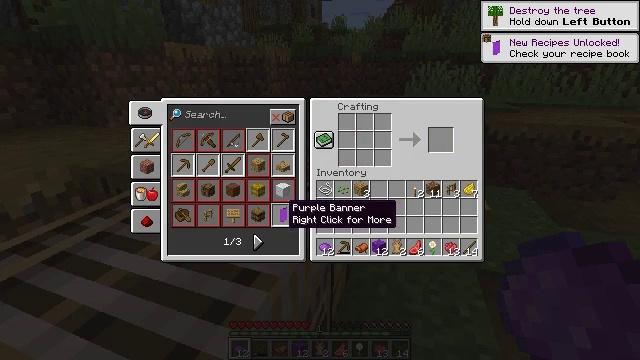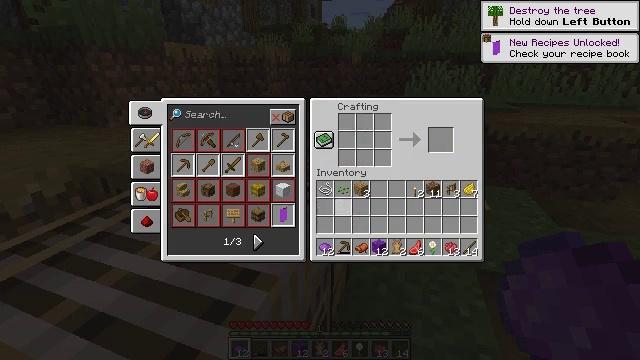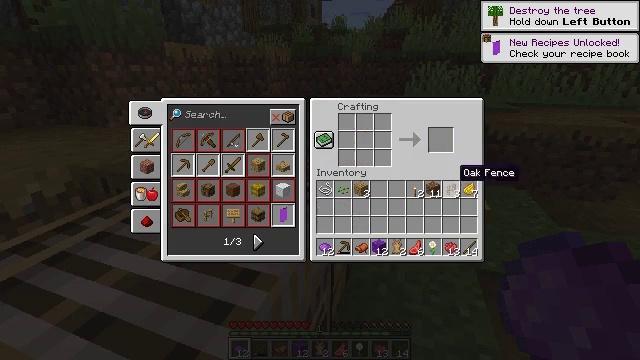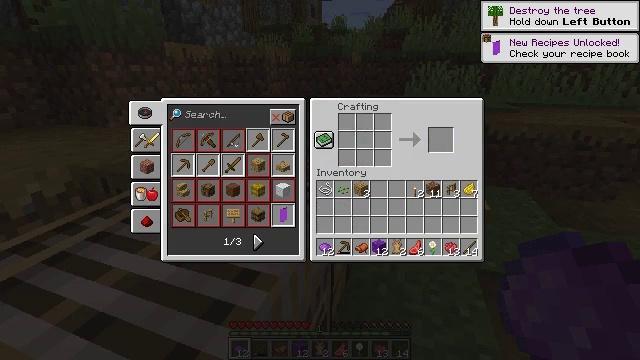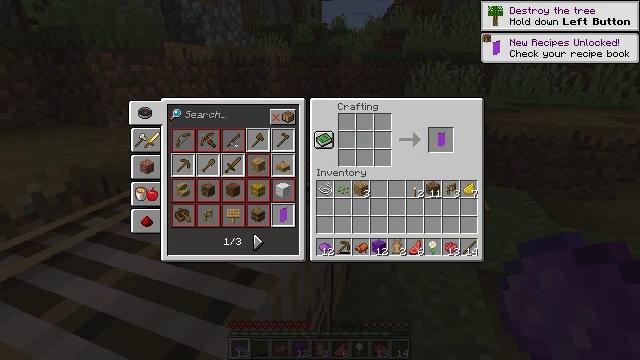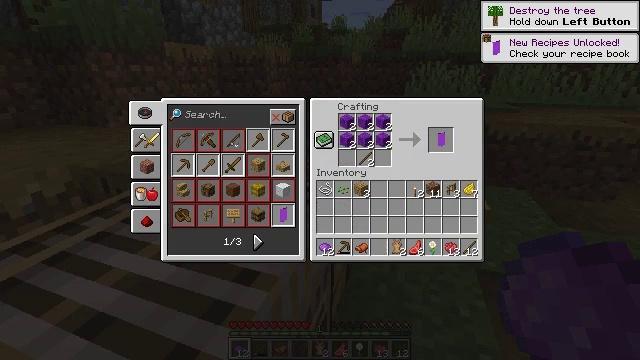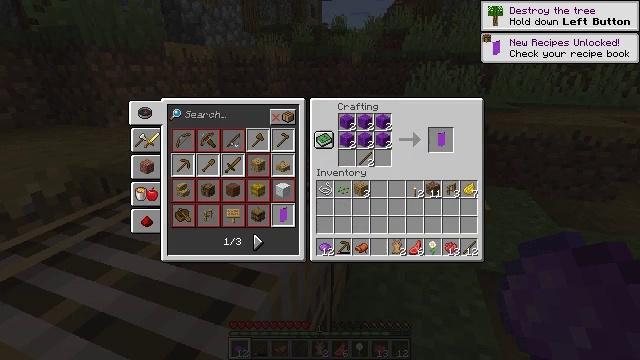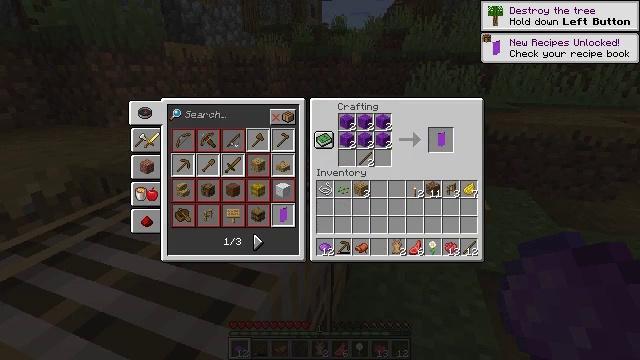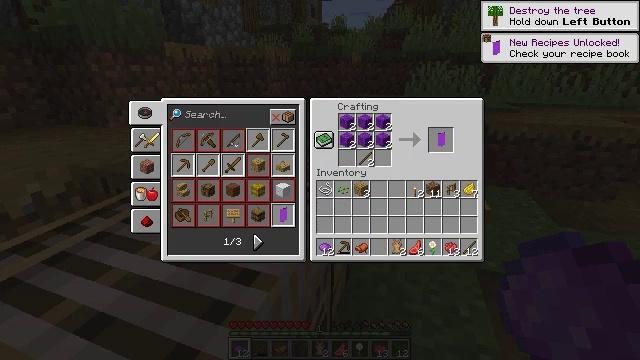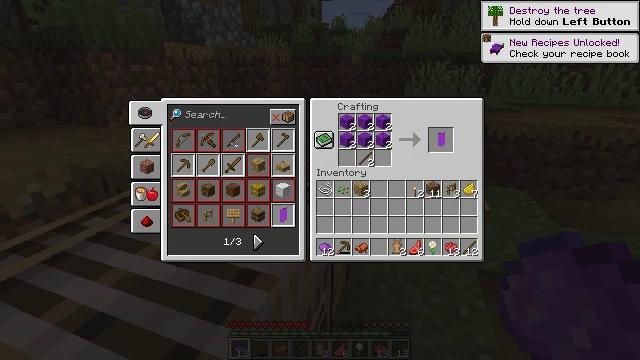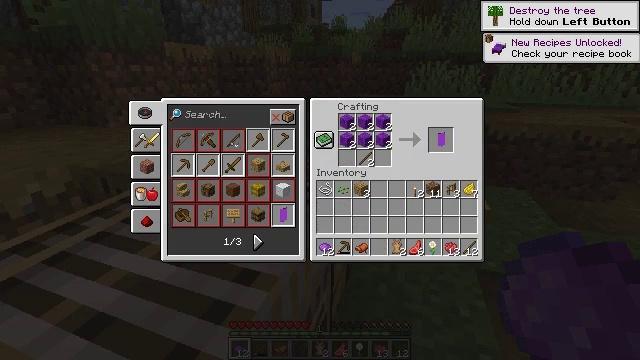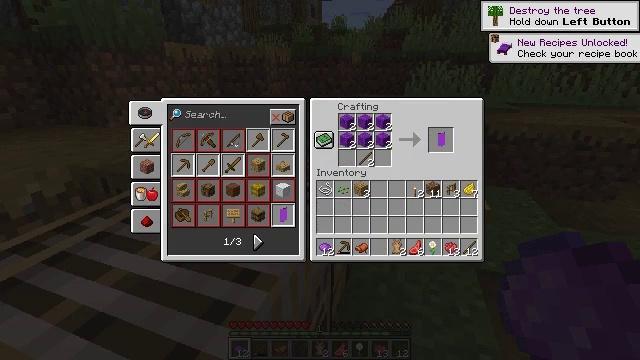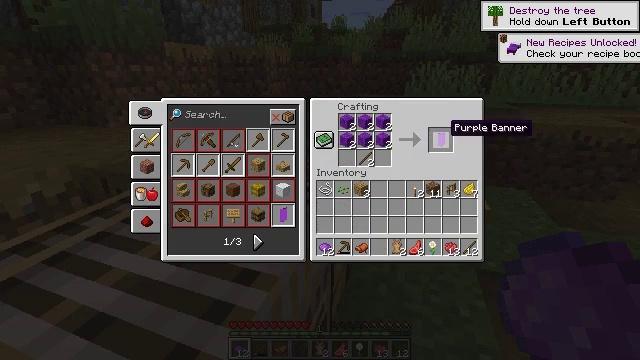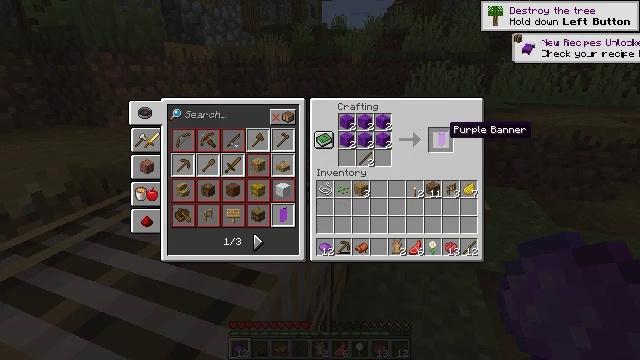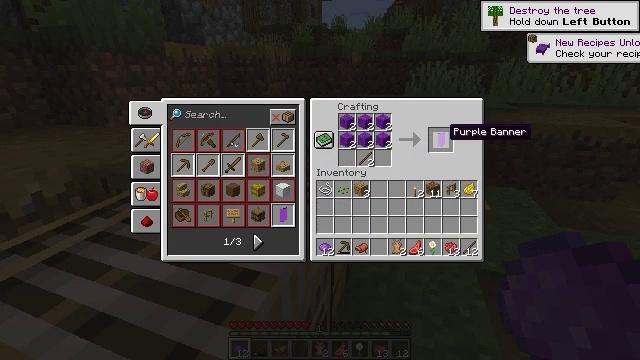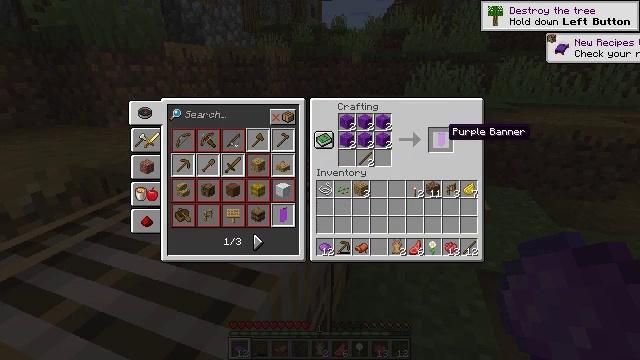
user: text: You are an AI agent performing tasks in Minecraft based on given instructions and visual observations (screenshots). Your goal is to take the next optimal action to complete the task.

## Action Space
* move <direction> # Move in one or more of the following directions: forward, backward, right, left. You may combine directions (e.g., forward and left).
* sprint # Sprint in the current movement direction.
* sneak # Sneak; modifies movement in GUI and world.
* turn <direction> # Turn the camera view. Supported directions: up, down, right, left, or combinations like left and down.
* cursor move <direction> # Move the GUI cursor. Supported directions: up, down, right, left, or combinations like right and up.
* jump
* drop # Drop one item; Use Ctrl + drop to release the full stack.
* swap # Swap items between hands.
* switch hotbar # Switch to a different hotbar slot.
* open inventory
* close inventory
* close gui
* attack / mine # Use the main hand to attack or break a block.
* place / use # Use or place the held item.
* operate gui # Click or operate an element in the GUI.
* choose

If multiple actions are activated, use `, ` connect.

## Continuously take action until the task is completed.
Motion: motion action
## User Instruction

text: Put a banner and purple dye in the crafting grid to craft a purple banner.
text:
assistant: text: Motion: sneak, cursor move right
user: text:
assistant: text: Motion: sneak, cursor move right and up
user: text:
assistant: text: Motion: sneak, cursor move right and up
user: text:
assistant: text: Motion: sneak, cursor move right and up
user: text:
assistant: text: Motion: sneak
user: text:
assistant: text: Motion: sneak, cursor move up
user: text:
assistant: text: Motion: sneak, cursor move up
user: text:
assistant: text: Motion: sneak, cursor move left and up
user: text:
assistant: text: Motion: sneak
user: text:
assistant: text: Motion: sneak
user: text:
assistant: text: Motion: sneak, cursor move down
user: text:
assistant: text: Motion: sneak, cursor move down
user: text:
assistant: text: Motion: sneak
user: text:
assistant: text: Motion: sneak
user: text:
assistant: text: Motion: sneak
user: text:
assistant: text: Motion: sneak
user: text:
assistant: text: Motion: sneak, operate gui
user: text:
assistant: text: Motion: sneak, operate gui
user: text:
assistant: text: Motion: sneak
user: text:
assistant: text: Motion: sneak
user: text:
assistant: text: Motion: no_op
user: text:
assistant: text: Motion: no_op